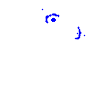
Particle: proton